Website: apple
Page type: delivery-shipping
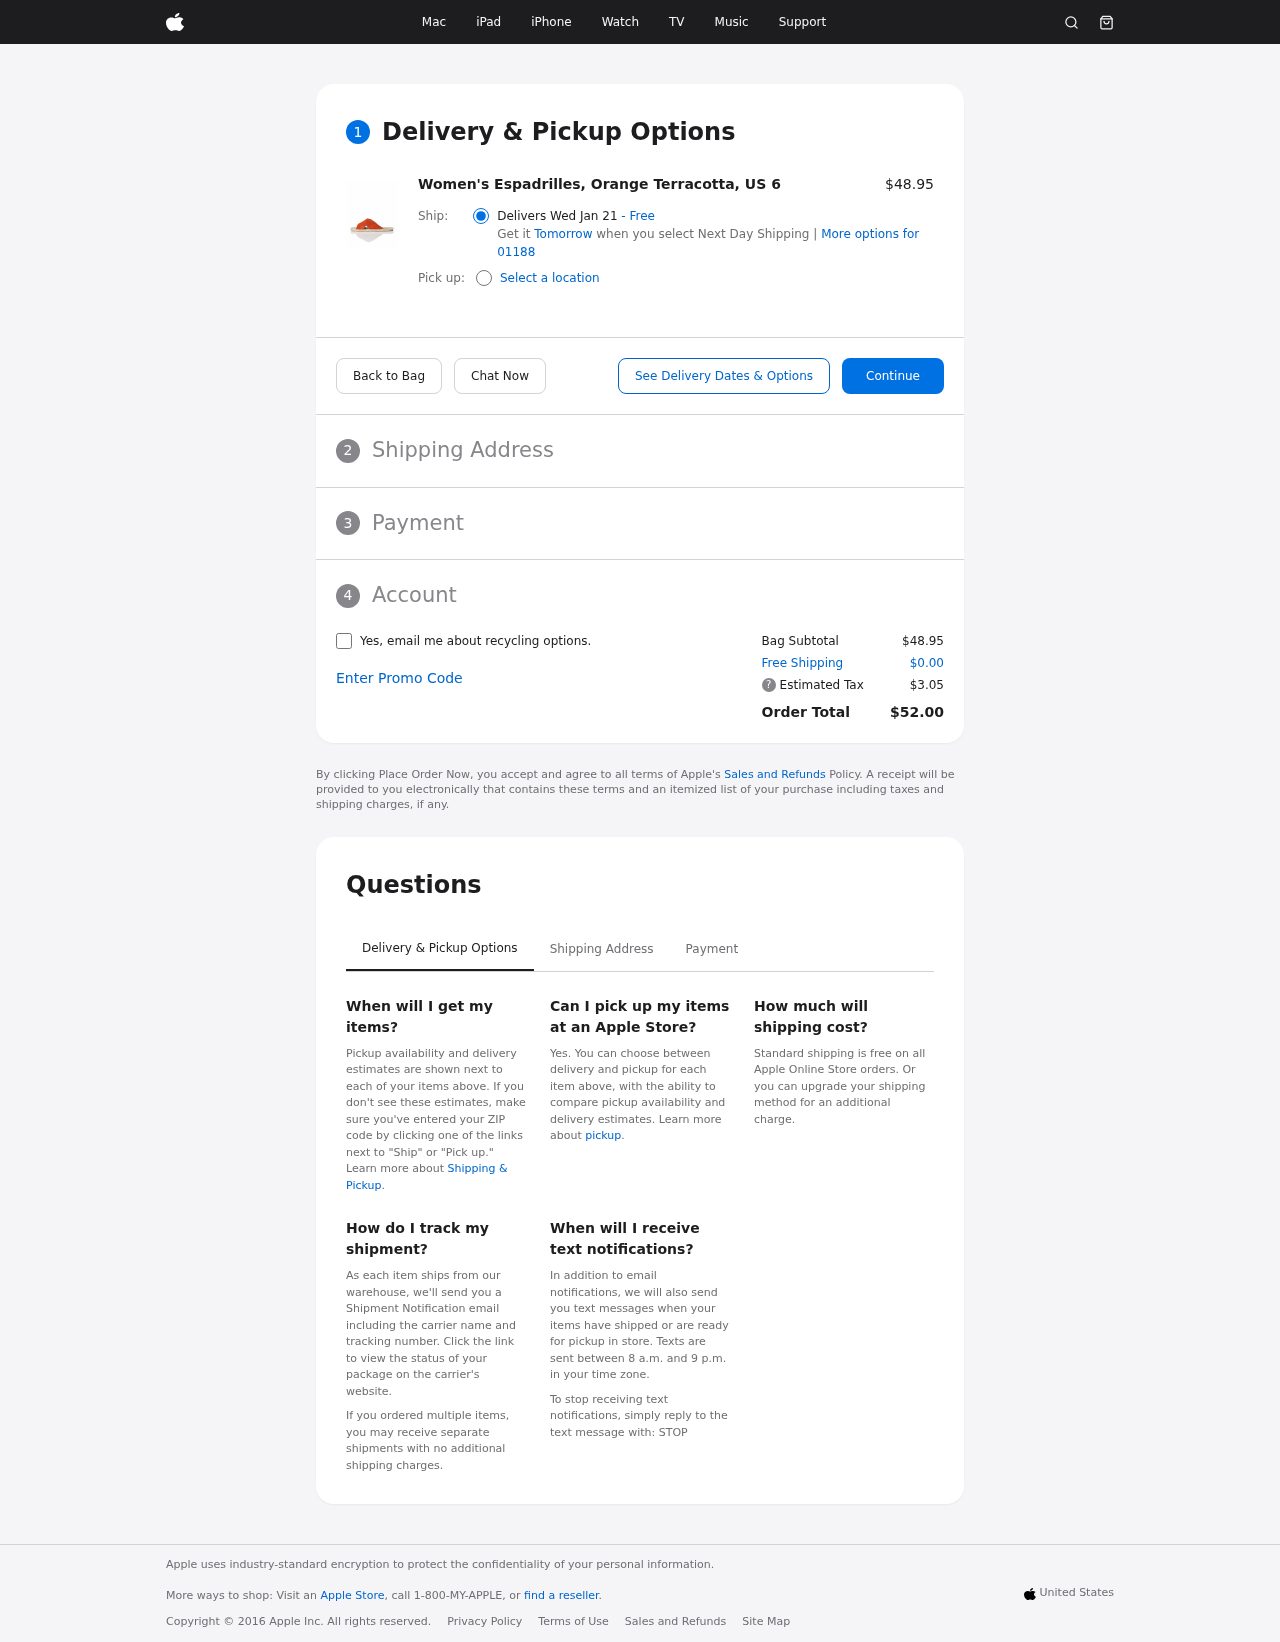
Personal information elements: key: PII_POSTCODE
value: More options for 01188
Product elements: key: PRODUCT1_NAME
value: Women's Espadrilles, Orange Terracotta, US 6
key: PRODUCT1_PRICE
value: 48.95
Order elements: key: ORDER_DELIVERY_DATE
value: Delivers Wed Jan 21
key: ORDER_SUBTOTAL
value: $48.95
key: ORDER_SHIPPING_COST
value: $0.00
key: ORDER_TAX
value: $3.05
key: ORDER_TOTAL
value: $52.00